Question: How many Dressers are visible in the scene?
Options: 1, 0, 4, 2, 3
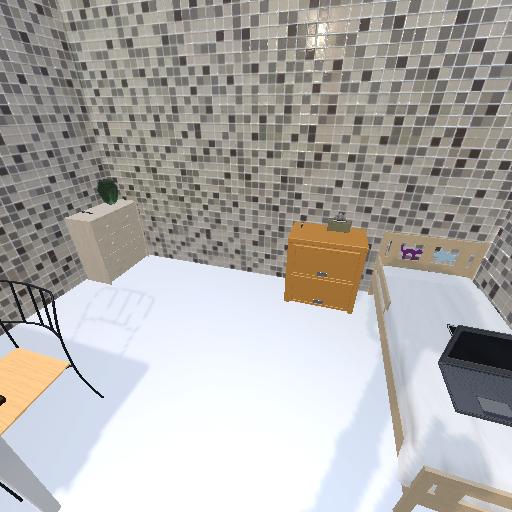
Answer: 1